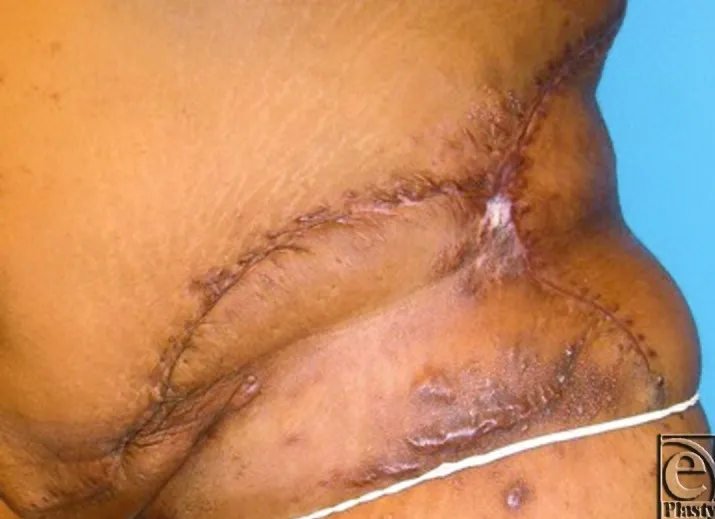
Three-month follow-up, lateral view.
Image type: medical_photograph (other_medical_photograph)